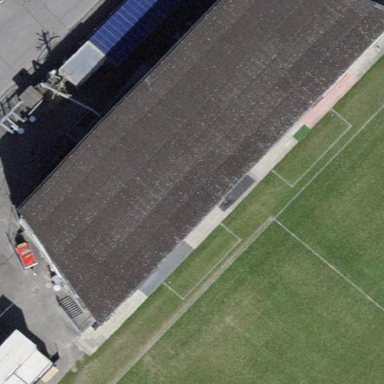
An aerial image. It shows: Stadium with impressive roof.